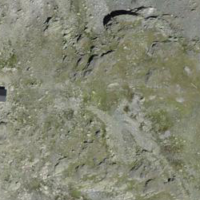
EUNIS habitat code: 31
Species observed at this site:
Phalacrocorax carbo
Linaria cannabina
Anthus spinoletta
Phoenicurus ochruros
Prunella modularis
Ranunculus glacialis
Pyrrhocorax graculus
Falco tinnunculus
Corvus corax